Field crop: tomato
Growth stage: 1
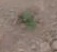
Species: solanum